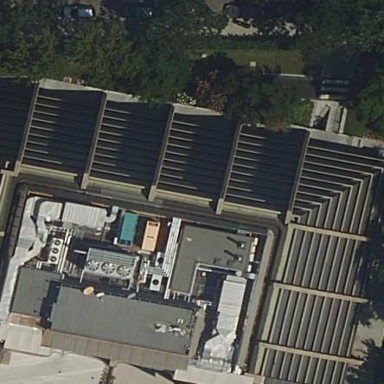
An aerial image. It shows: Office building.